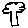
Label: tree